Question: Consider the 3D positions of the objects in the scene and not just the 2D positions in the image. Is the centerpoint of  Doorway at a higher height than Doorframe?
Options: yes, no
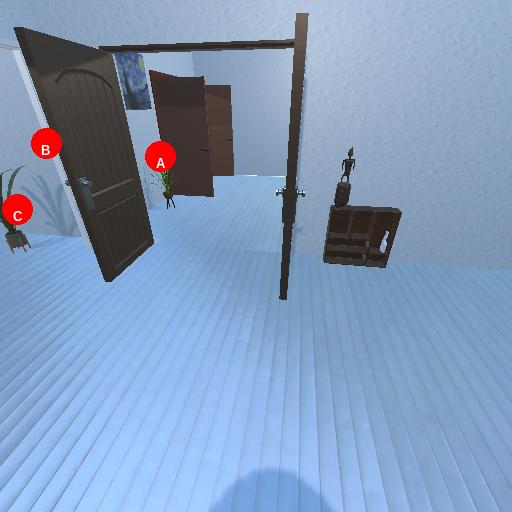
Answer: yes